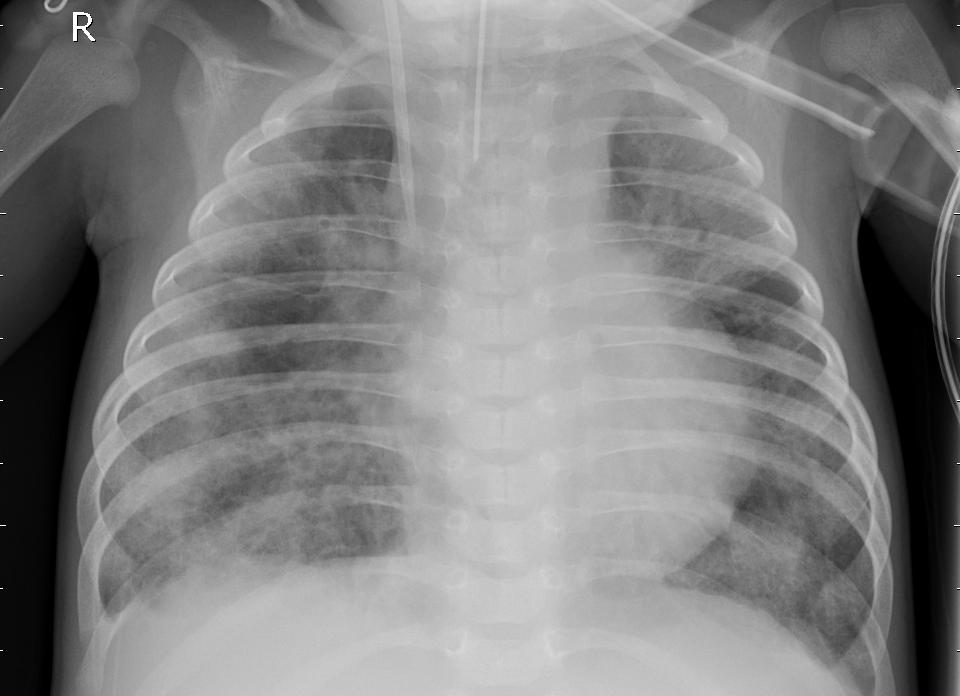
Diagnosis: PNEUMONIA